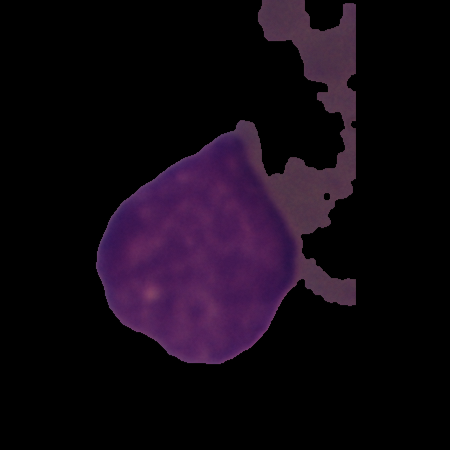
Label: cancer